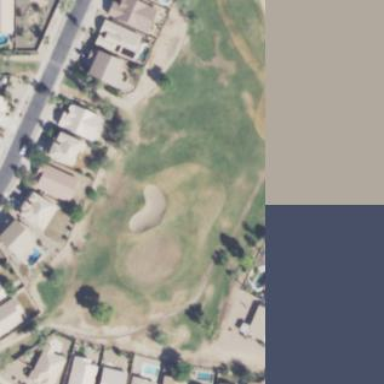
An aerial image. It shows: Golf fairway in the image.